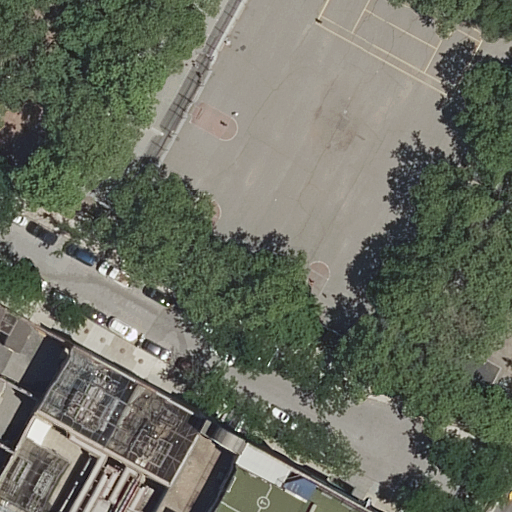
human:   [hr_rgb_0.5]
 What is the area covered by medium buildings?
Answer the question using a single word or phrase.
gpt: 225m2

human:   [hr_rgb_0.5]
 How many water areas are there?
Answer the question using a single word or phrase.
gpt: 0

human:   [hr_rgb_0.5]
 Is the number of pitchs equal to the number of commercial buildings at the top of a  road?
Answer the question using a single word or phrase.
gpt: no

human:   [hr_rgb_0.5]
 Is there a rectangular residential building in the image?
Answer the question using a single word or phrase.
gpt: no

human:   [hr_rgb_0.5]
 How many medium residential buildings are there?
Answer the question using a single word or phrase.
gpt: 0

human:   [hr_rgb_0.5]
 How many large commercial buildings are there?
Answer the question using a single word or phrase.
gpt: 0

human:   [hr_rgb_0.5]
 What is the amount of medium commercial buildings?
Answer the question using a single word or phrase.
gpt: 0

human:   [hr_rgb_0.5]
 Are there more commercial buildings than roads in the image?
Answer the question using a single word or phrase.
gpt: no

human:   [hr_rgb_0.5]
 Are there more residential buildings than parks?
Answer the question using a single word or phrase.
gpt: no

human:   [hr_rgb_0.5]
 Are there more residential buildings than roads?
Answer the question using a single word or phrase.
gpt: no

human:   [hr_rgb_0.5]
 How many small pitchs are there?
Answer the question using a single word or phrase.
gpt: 0

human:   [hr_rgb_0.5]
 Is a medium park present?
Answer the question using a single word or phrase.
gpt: no

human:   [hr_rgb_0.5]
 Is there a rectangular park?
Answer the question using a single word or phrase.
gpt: yes

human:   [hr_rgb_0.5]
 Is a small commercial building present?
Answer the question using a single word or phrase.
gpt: no

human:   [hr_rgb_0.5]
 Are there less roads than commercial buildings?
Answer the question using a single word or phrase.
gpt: no

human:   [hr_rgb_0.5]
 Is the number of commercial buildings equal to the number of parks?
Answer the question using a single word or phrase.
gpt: no

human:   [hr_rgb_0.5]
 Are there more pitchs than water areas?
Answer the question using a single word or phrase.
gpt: yes

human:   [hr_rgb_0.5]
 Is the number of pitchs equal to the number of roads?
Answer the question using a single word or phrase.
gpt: no

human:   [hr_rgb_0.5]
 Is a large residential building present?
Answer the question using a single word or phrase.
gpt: no

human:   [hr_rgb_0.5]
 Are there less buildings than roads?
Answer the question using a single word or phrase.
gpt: yes

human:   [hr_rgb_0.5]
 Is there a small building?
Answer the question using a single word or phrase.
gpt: no

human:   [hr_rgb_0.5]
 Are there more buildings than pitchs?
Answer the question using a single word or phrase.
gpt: no

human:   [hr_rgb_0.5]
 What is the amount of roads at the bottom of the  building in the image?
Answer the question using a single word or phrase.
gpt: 0

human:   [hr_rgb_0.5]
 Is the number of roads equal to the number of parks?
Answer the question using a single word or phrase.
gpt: no

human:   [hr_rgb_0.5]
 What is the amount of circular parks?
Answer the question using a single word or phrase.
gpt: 0

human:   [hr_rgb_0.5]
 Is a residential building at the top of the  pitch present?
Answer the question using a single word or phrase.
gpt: no

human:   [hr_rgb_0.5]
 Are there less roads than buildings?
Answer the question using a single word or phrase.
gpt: no

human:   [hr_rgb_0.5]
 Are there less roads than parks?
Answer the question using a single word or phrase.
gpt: no

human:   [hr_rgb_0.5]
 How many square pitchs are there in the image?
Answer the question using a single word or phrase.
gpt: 0

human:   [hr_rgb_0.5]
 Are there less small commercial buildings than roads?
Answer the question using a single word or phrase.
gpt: yes

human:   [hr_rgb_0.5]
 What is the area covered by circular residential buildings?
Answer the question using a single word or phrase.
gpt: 0m2

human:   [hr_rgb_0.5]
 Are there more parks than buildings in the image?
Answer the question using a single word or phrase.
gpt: no

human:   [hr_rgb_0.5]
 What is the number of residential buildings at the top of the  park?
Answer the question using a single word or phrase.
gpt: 0

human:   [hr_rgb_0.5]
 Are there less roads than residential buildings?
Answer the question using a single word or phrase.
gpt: no

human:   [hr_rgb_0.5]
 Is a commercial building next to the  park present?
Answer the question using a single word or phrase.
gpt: no

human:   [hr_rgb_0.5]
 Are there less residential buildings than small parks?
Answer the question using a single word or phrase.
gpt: no